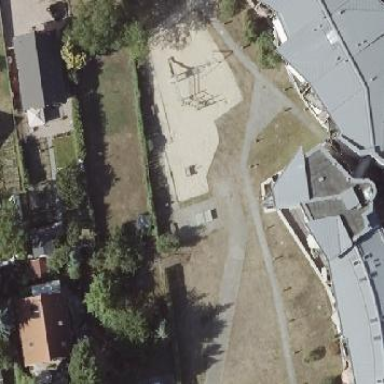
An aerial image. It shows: Playground area for leisure activities on the land.